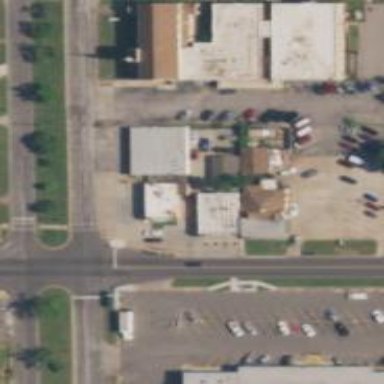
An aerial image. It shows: Convenience shop.